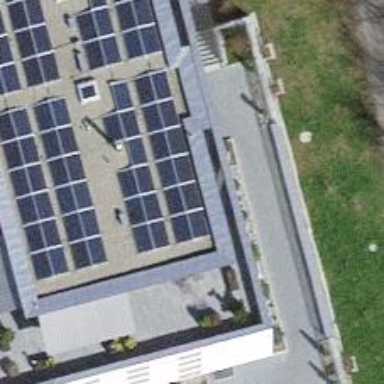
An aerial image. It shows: Solar power generator utilizing photovoltaic technology with solar photovoltaic panels.